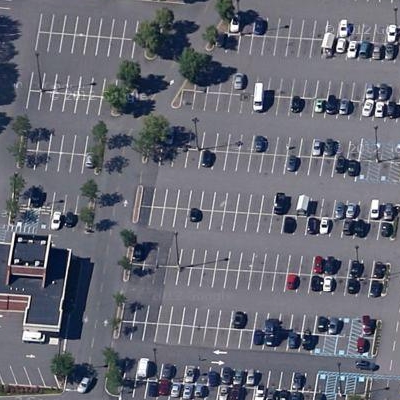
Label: Parking